Question:
Here is my mongoDB created on heroku.And below is my mongoid.yml setting for production.Everything is fine on local.
'''
production:
sessions:
default:
uri: <%= ENV['MONGOHQ_URL']%>
options:
skip_version_check: true
safe: true
'''
Where is problem can anyone please help
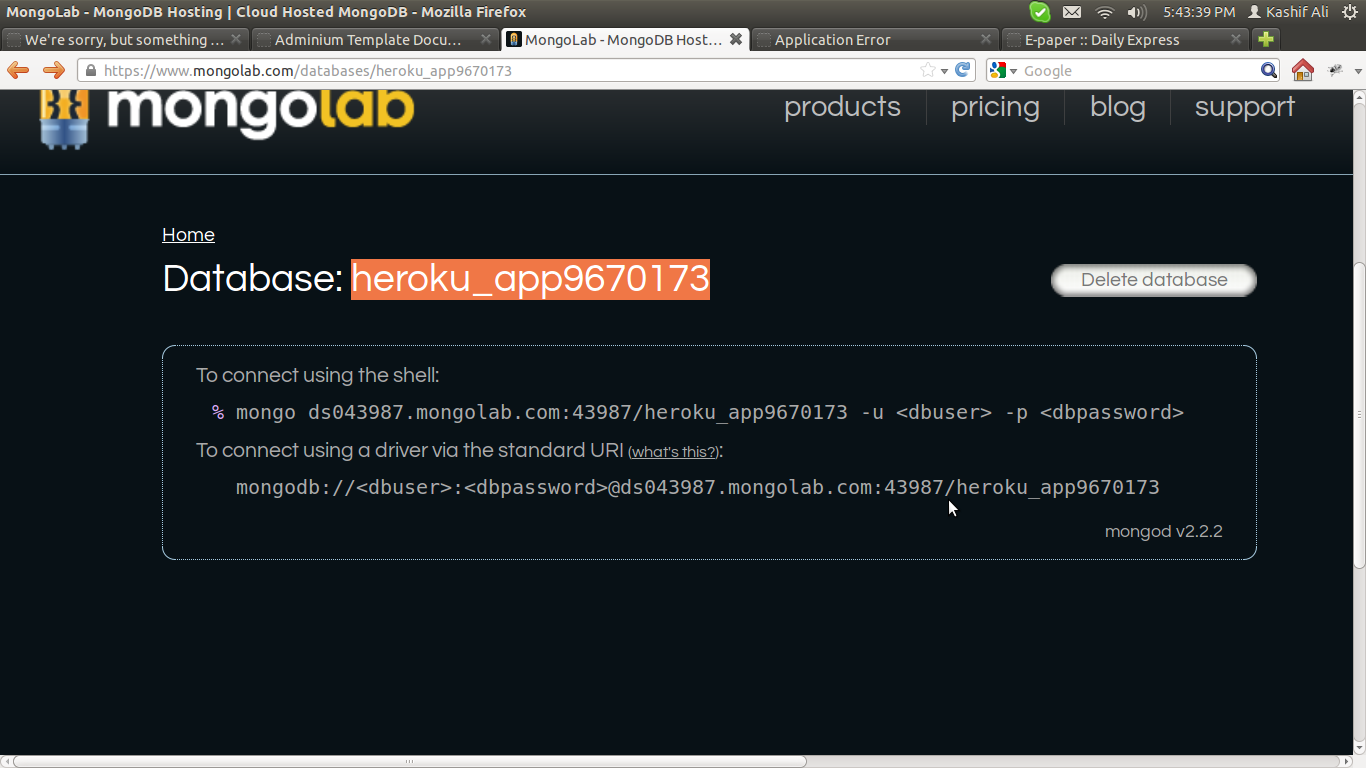
Answer: Seems like you selected to use MongoLAB but are using MongoHQ variables.
Just change the ENV['MONGOHQ_URL'] to ENV['MONGOLAB_URI'].
Example:
'''
production:
sessions:
default:
uri: <%= ENV['MONGOLAB_URI'] %>
options:
consistency: :strong
options:
allow_dynamic_fields: false
identity_map_enabled: true
include_root_in_json: false
'''